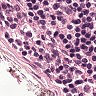
Metastatic tissue present: no